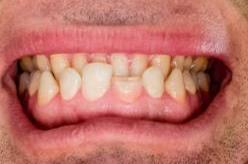
Condition: Gingivitis